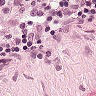
Metastatic tissue present: no